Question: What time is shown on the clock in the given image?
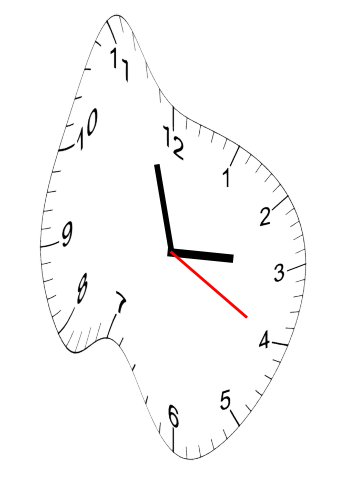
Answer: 02:57:20